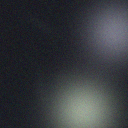
Screen state: off